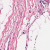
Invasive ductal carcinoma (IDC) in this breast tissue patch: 0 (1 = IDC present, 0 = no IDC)